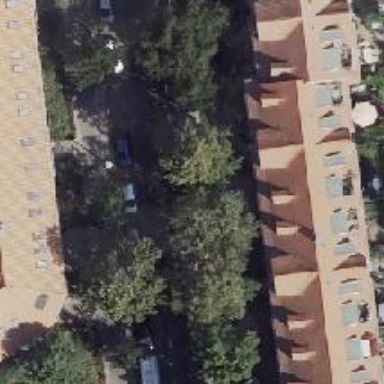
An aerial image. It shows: Avenue lined with broadleaved deciduous trees.